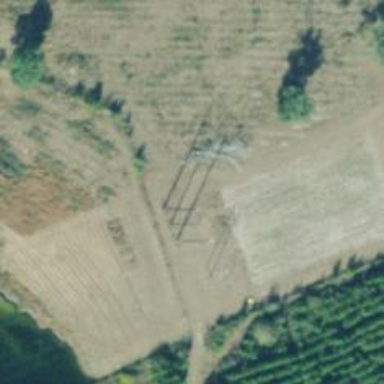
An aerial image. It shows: Power tower.